Question: I've wasted a day trying to export IPA file using development profiles. I'm a developer since 18 months now. And its not something that i don't know about exporting IPA. And i really hate Apple developers for changing the way we used to export a simple IPA. I've already exported hundreds of times but this time i'm having no luck.
I think what is needed to export a successful IPA requires these things to be available in the system
1. Private key with Certificate in Keychain -> Login -> My Certificates
2. Login in with developer account in XCode -> Preferences -> Accounts
3. Archive the project and select Export -> Save for Ad Hoc Deployment -> Select developer account from the list.
4. Wait until XCode does some magic. (This is the part where XCode fails everytime. See attached screenshot please)

:
1. Removing all keychain certificates and provisioning profiles. - DIDN'T WORKED
2. Restart XCode and System (Almost 3 times) - DIDN'T WORKED
3. Removing certificates and provisioning profiles from Apple developer portal and regenerate all of them. - DIDN'T WORKED
4. Tried AirSign / Testflight. - DIDN'T WORKED
Someone please tell me where i'm going wrong.. Thanks...
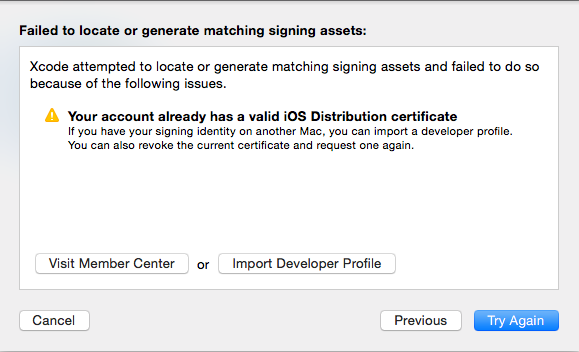
Answer: Starting from XCode 6, you have to generate an type cerificate from the Apple Developer Center to be able to save the for AdHoc deployment. I was also facing the same issue and generated a new certificate particularly for . Archiving using that resolved the issue.